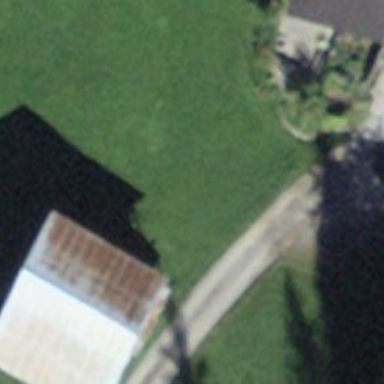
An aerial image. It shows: Barn.